Question: My goal is to highlight a blank cell based on the date values from the row values and its column date value.
Like for example, if its "column date" >= "its start date", and "its column date" < "end date", the cell color will be yellow, else the cell color remains clear. (as shown in the below pic)
On Cell C2, I have tried applying AND(C$1 >= $A2, C$1 < $B2) and drag across the rest of the table, but the color of the cell value does not change.
Does anyone have the solution to this?
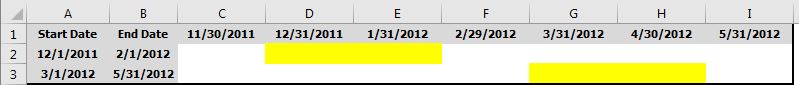
Answer: Your formula is correct. However, with Conditional Formatting, always make sure that the range it applies to is correct.
If you had a cell other than '$C$2' selected when creating it, and then you copy/pasted formatting across the other cells, you won't get the formatting to work as you expected.
However, if you have '$C$2' active, and enter the formula '=AND(C$1>=$A2,C$1<$B2)', then copy/paste formatting, it should work.
Alternatively, set the formula to be '=AND(C$1>=$A2,C$1<$B2)' and make sure the "Applies To" range is '=$C$2:$H$3'.
<URL>
Edit: Just re-read, and you stated you did have 'C2' selected when you made it. In that case, just make sure the "Applied To" range is correct. sometimes after changing the formatting, the formula change to like '=And(C$123456>=$A123435,...', so make sure the formula didn't change on accident too.